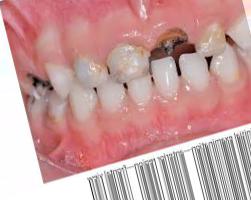
Condition: Caries